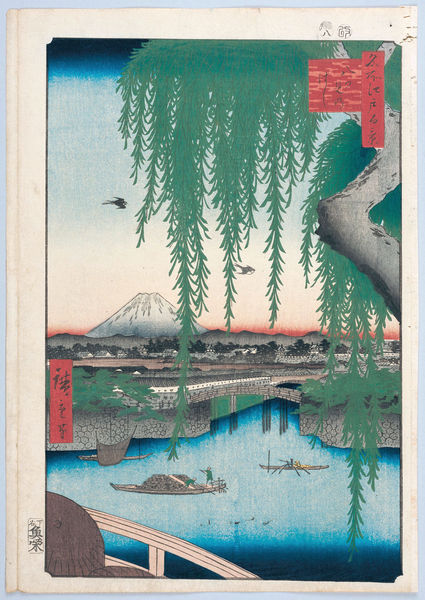
Titel: 100 berühmte Ansichten von Edo
Künstler: Utagawa Hiroshige
Schlagwörter: baum, berg, blau, himmel, vogel, wasser, bäume, grau, rot, schirm, steine, horizont, vögel, weide, brücke, insel, pflanze, boot, boote, ruder, holzschnitt, japan, schiff, schiffe, schrift, transport, mauer, graphik, hafen, geländer, japanisch, schriftzeichen, asien, druck, mauern, trauerweide, wassr, fuji, fujijama